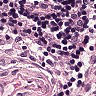
Metastatic tissue present: no